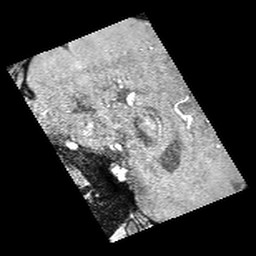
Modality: angio
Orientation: sagittal
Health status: ill
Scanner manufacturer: philips
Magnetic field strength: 3 T
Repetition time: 0.018 s
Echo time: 0.003454 s